Field crop: maize
Growth stage: 1
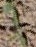
Species: atriplex